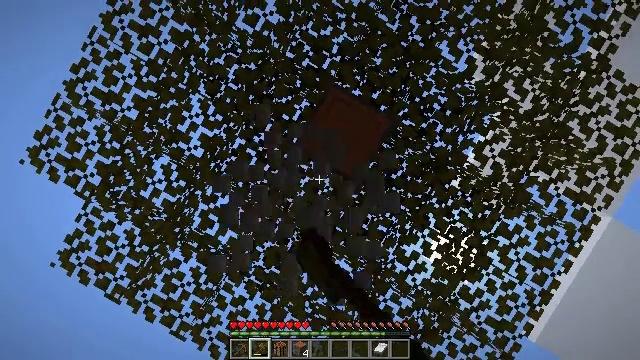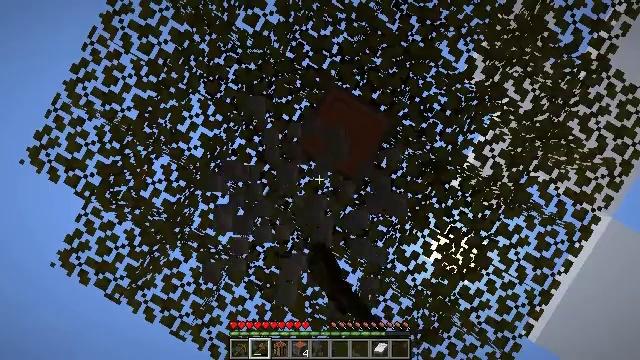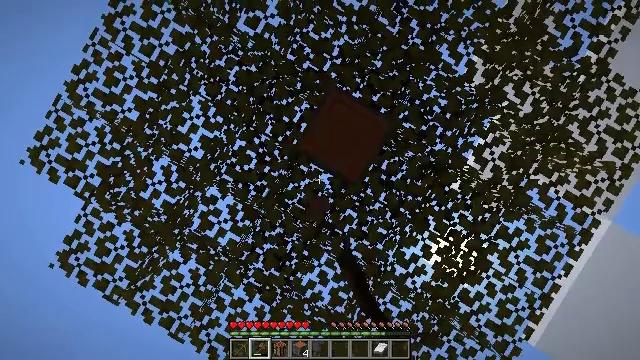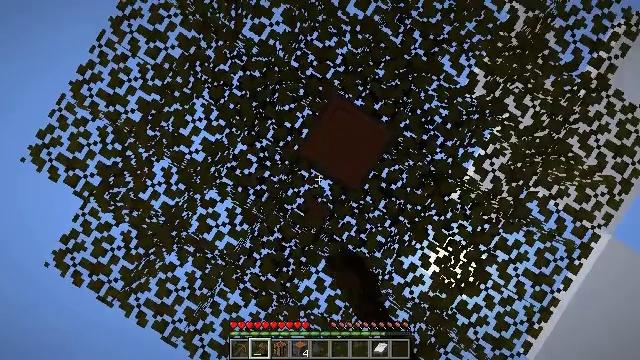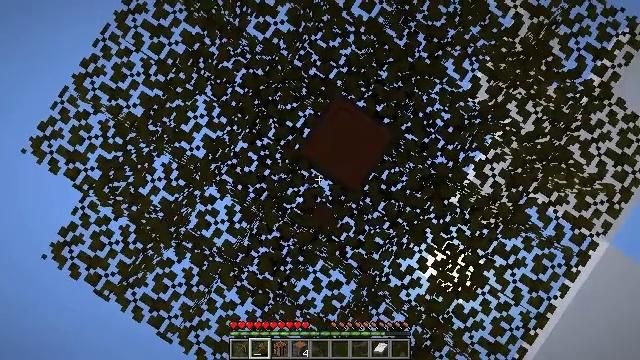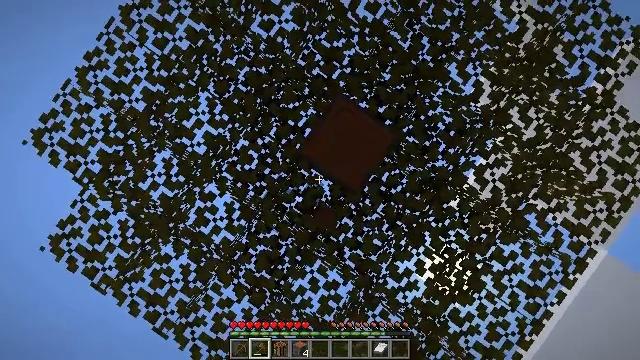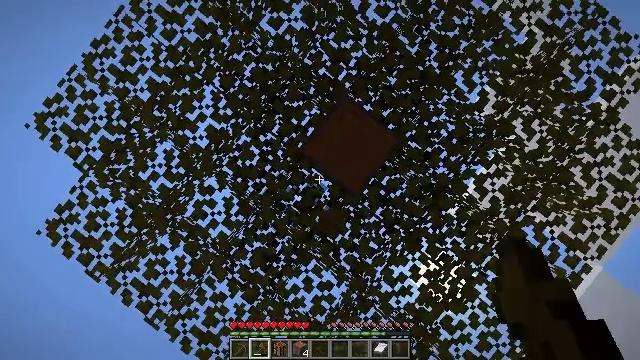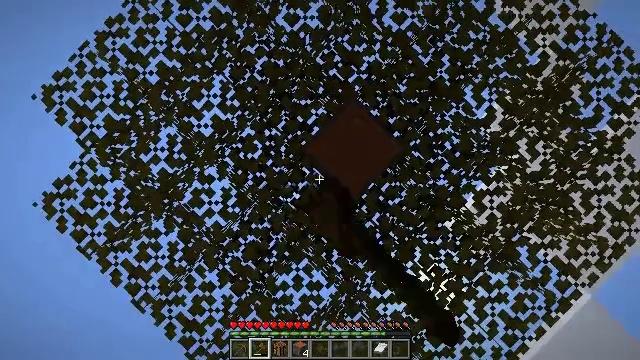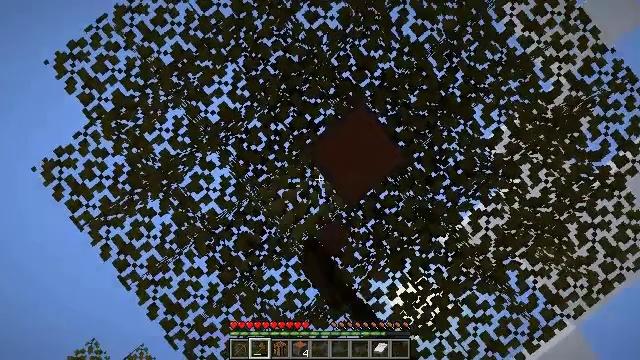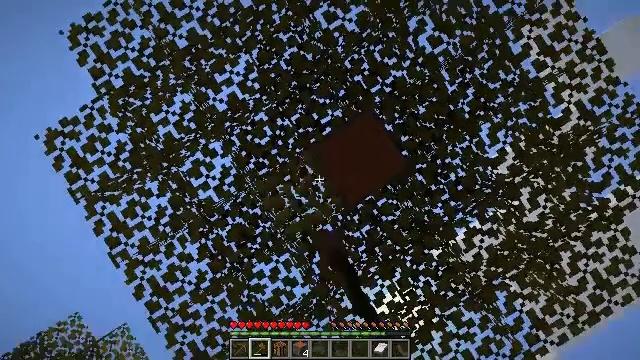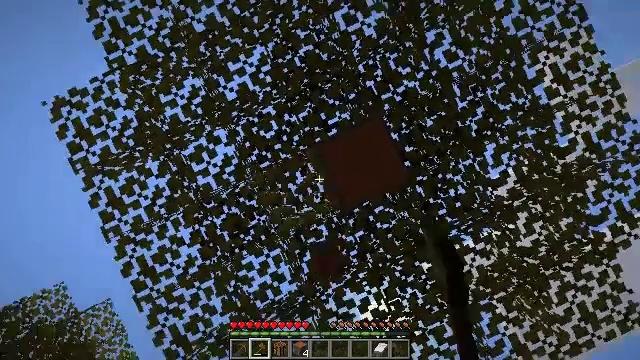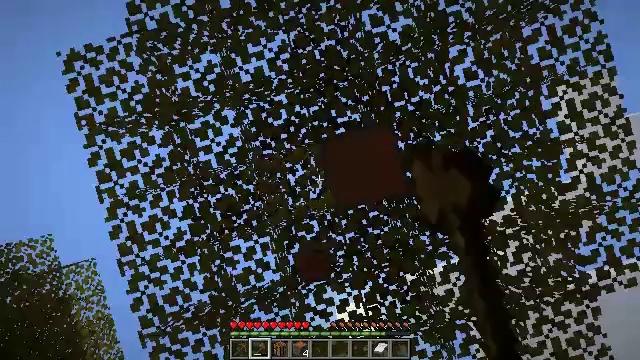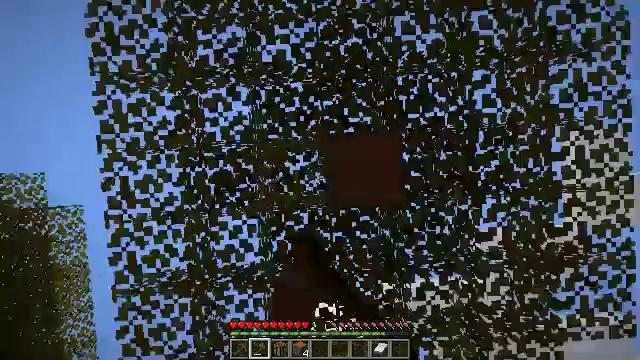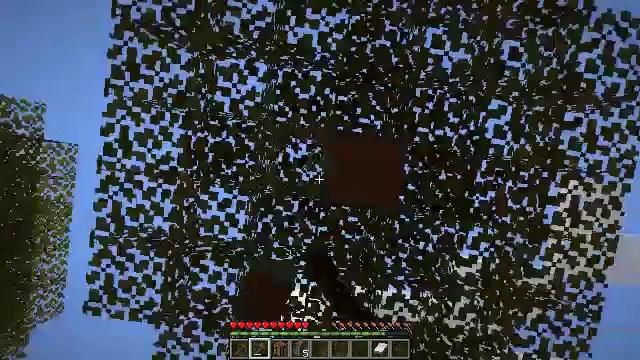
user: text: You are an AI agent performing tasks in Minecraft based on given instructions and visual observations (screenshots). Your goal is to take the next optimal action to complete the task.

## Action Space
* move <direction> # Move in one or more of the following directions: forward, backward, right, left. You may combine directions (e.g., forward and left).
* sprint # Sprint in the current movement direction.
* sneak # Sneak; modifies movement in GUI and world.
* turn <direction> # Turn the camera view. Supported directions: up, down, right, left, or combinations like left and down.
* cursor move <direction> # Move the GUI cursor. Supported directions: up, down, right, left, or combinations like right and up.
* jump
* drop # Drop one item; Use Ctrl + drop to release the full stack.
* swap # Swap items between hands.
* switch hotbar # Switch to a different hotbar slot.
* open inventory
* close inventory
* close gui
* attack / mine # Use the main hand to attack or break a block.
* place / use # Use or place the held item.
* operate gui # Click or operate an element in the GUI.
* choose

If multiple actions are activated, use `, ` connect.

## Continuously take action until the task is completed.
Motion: motion action
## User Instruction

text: Remove acacia leaves from the branches.
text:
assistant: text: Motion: attack / mine
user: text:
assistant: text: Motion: attack / mine
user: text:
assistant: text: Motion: turn right and up, attack / mine
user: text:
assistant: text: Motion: turn right and up, attack / mine
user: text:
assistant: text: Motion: turn right and up, attack / mine
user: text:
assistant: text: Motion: turn right and up, attack / mine
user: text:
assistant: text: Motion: turn right and up, attack / mine
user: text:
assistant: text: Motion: turn right and up, attack / mine
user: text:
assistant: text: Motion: turn right and up, attack / mine
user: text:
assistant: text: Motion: turn right, attack / mine
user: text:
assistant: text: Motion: turn right, attack / mine
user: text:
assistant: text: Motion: turn right and down, attack / mine
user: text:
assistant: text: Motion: turn right and down, attack / mine
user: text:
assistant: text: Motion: attack / mine